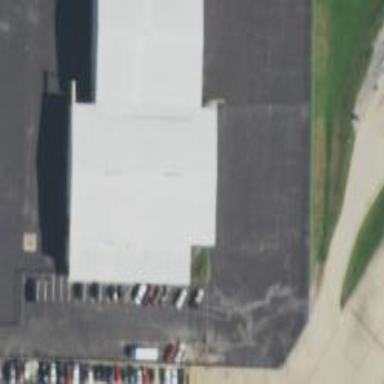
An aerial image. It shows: Hangar building.